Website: apple
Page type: customer-info-address
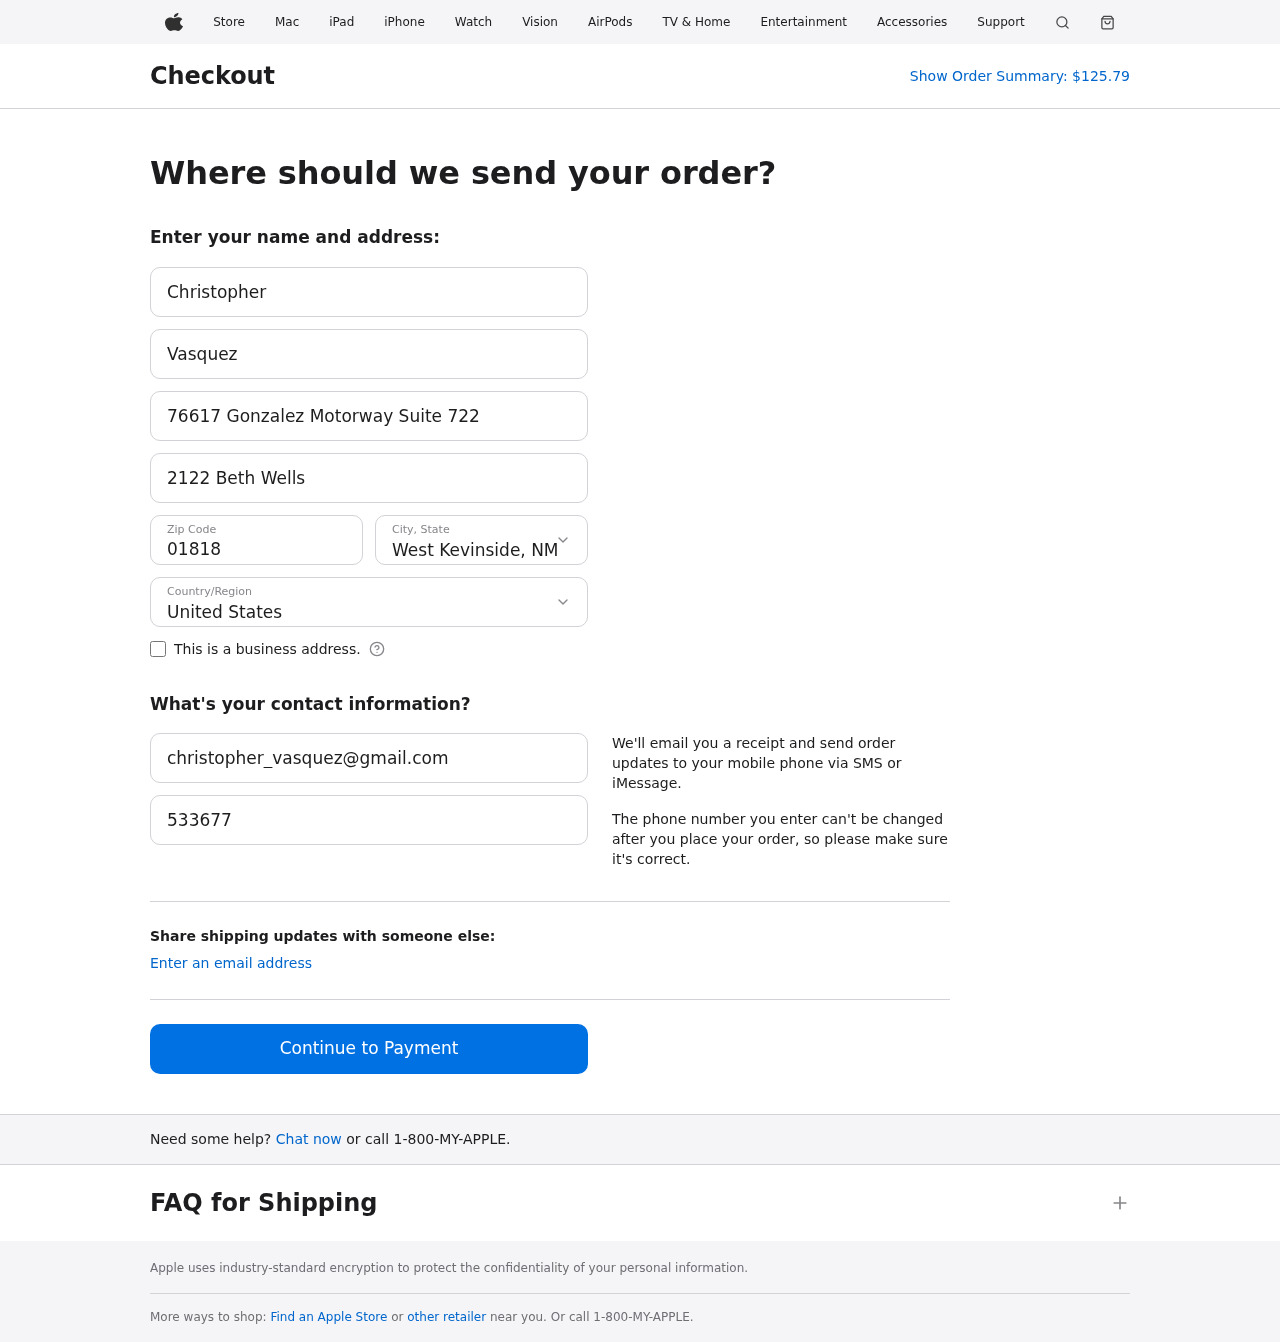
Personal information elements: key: PII_CITY_STATE
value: West Kevinside, NM
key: PII_COUNTRY
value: United States
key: PII_EMAIL
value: christopher_vasquez@gmail.com
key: PII_FIRSTNAME
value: Christopher
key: PII_LASTNAME
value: Vasquez
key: PII_PHONE
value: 5336773053
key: PII_POSTCODE
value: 01818
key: PII_STREET
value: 76617 Gonzalez Motorway Suite 722
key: PII_STREET2
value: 2122 Beth Wells
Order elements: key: ORDER_TOTAL
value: $125.79